Interaction volume radius: 5 \u00c5
Interaction volume height: 15 \u00c5
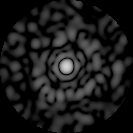
Disorder parameter: 0.7835